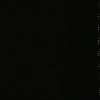
Label: space